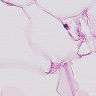
Metastatic tissue present: no